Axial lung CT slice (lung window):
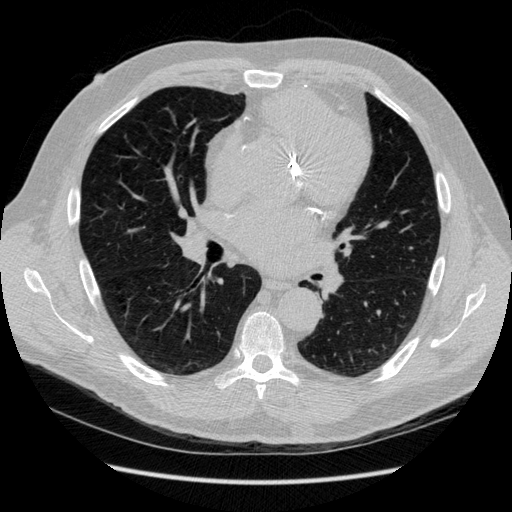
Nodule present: no